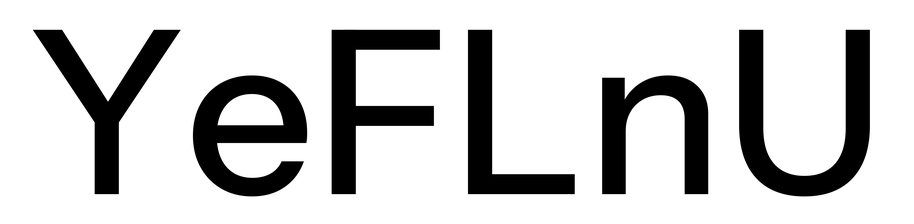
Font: InstrumentSans_Medium